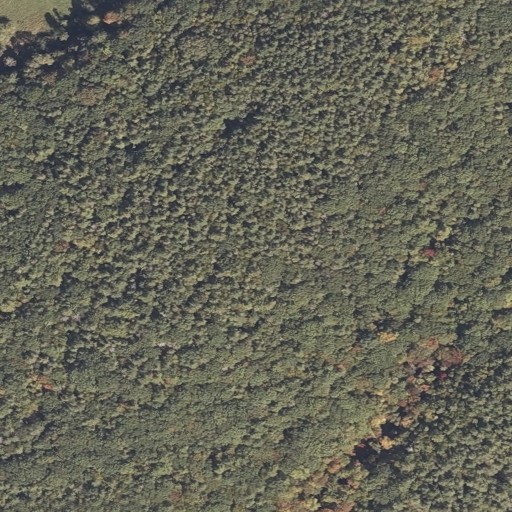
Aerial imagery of mountain in Maine named Wander Hill containing evergreen forest, mixed forest, and deciduous forest